Question: Just started working with OOP and it hasnt been very fun. im writing a program where the user chooses 3options from a menu (1. print all 2. change score 3. quit) Im stuck on the print all function. I want to print out 3 things the name of each student their percent and their scores(the scores and names are read in from a file). Problem is percent keeps printing out garbage data. So i did some debugging and i found out that when i read in the scores of each student its reading in extra values of garbage data which is ruining the calculation. I've tried to fix it but havent had any luck. All help and tips are appreciated below is the code and i will also post the IMG of my debugging and the garbage data i found being stored in scores[i].
'''
#include <iostream>
#include <iomanip>
#include <string>
#include <fstream>
using namespace std;
class Student
{
private:
string name;
int *scores;
int numstu;
int numscores;
int maxscore;
double percent;
public:
//Mutator
void setName(string inName) {name = inName;}
void setNumstu(int iNum) {numstu = iNum;}
void setNumscores(int sNum) {numscores = sNum;}
void setMaxscore(int mNum) {maxscore = mNum;}
void setScores(int *list);
void setPercent ();
//Accessor
string getName () const {return name;}
int getNumScores () const {return numscores;}
int getNumStu () const {return numstu;}
int getMaxScore () const {return maxscore;}
double getPercent () const {return percent;}
int *getScoreslist () const {return scores;}
//constructor
//Student();
};
void Student::setScores(int *list)
{
scores = new int[numscores];
for (int i = 0; i < numscores; i++)
{
scores[i] = list[i];
}
};
void Student::setPercent()
{
double sum = 0;
//debugging shows scores is being filled with garbage data
for (int i = 0; i < numscores; i++)
{
cout << scores[i] << endl;
}
for(int i = 0; i < numscores; i++)
{
sum = sum + scores[i];
}
//cout << sum;
percent = (sum/maxscore) * 100.0;
sum = 0;
//cout << percent;
};
Student *fillArr(int &numstu, int &numscores, int &maxscore);
void printAll(Student *stuArr, int numstu, int numscores);
int main()
{
int numstu;
int numscores;
int maxscore;
int choice;
Student *stuArr;
stuArr = fillArr(numstu, numscores, maxscore);
if(stuArr == 0)
{
cout << "Error." << endl;
return 0;
}
cout << "Menu:" << endl;
cout << "1. Print All" << endl;
cout << "2. Change Score" << endl;
cout << "3. Quit" << endl;
cin >> choice;
do
{
if(choice == 1)
{
printAll(stuArr, numstu, numscores);
}
else if (choice == 2)
{
cout << "Change Score" << endl;
}
else if (choice == 3)
{
cout << "Good Bye" << endl;
exit(100);
}
else
{
cout << "That is not a valid option." << endl;
return 0;
}
} while (choice !=1 && choice !=2 && choice != 3);
return 0;
};
Student *fillArr(int &numstu, int &numscores, int &maxscore)
{
//Opening file and checking if it exists
ifstream infile;
infile.open("grades.txt");
if(!infile)
{
cout << "Error Opening file
";
return 0;
}
string temp;
//Reding in number of students, number of scores, and maximum score
infile >> numstu >> numscores >> maxscore;
//Dynamically Allocating new memory for each student
Student *newStu = new Student[numstu];
infile.ignore();
for (int i = 0; i < numstu; i++)
{
getline(infile, temp);
newStu[i].setName(temp);
newStu[i].setMaxscore(maxscore);
newStu[i].setNumscores(numstu);
int *list = new int[numscores];
for (int z = 0; z < numscores; z++)
{
infile >> list[z];
};
newStu[i].setScores(list);
infile.ignore();
};
return newStu;
infile.close();
};
void printAll(Student *stuArr, int numstu, int numscores)
{
cout << "Name " << " Grade " << " Scores " << endl;
for (int i = 0; i < numstu; i++)
{
//calling setpercent mutator
stuArr[i].setPercent();
cout << setprecision(1) << fixed << left;
//printing out each name and percent of each student
cout << setw(20) << stuArr[i].getName() << setw(19) << stuArr[i].getPercent() << setw(20);
printing out the scores of each student works correctly here for some odd reason
const int *ptr = stuArr[i].getScoreslist();
for (int z = 0; z < numscores; z++)
{
cout << left;
cout << setw(4) << ptr[z];
}
cout << endl;
}
};
'''

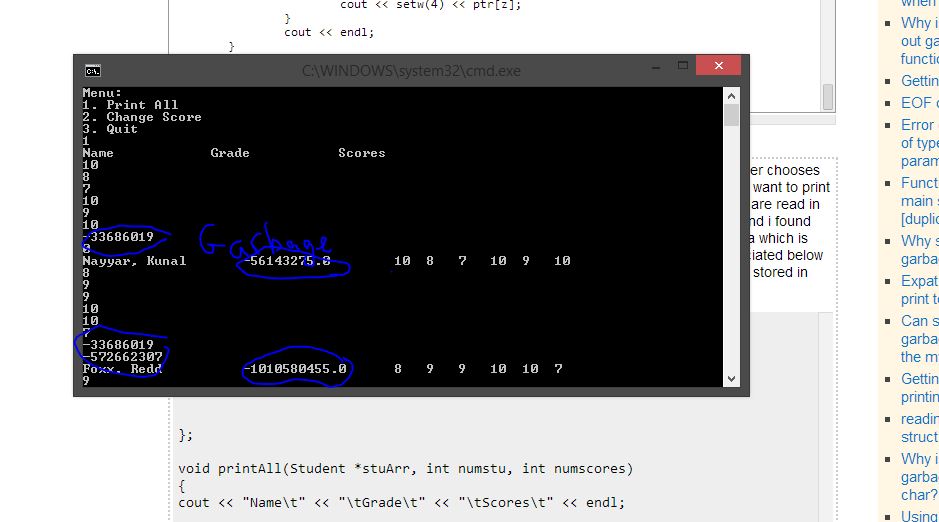
Answer: Found the bug in this line: newStu[i].setNumscores(numstu); it should be newStu[i].setNumscores(numscores); instead